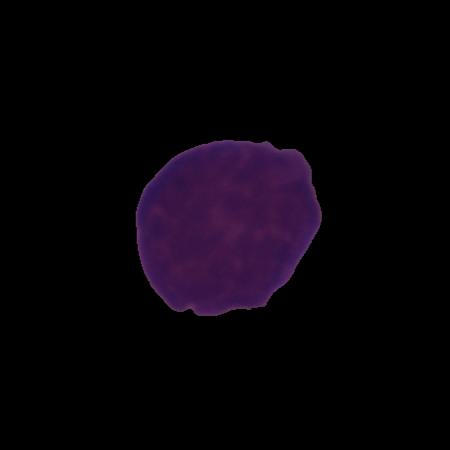
Label: cancer